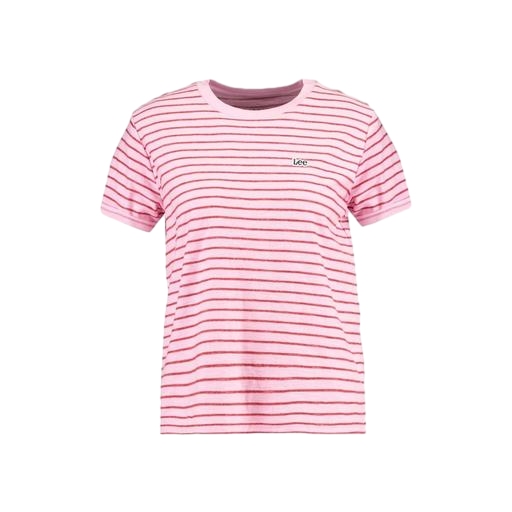
pink striped shortsleeved t-shirt, pink graphic t-shirt, pink tee, white background